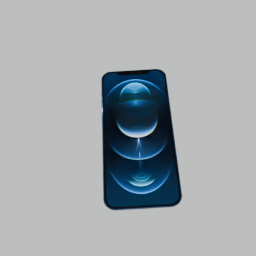
Label: electronics